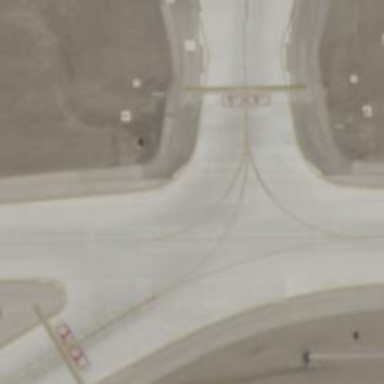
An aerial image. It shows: View of taxiway at the airport.